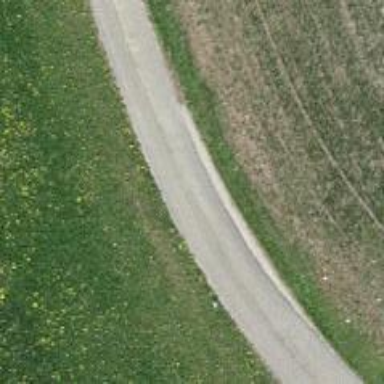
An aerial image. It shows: Unclassified road with paved surface.